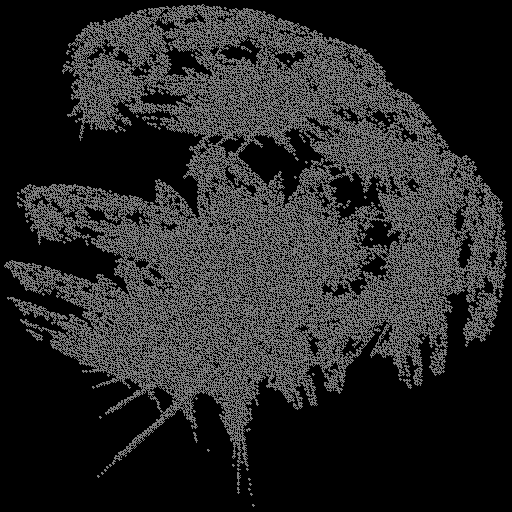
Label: broccoli